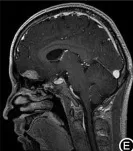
The enhanced lesion is located adjacent to the left interhemispheric cistern and is patchy-shaped and obviously enhanced, with the adjacent meninges being slightly thickened and enhanced (C-E).
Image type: radiology (mri)